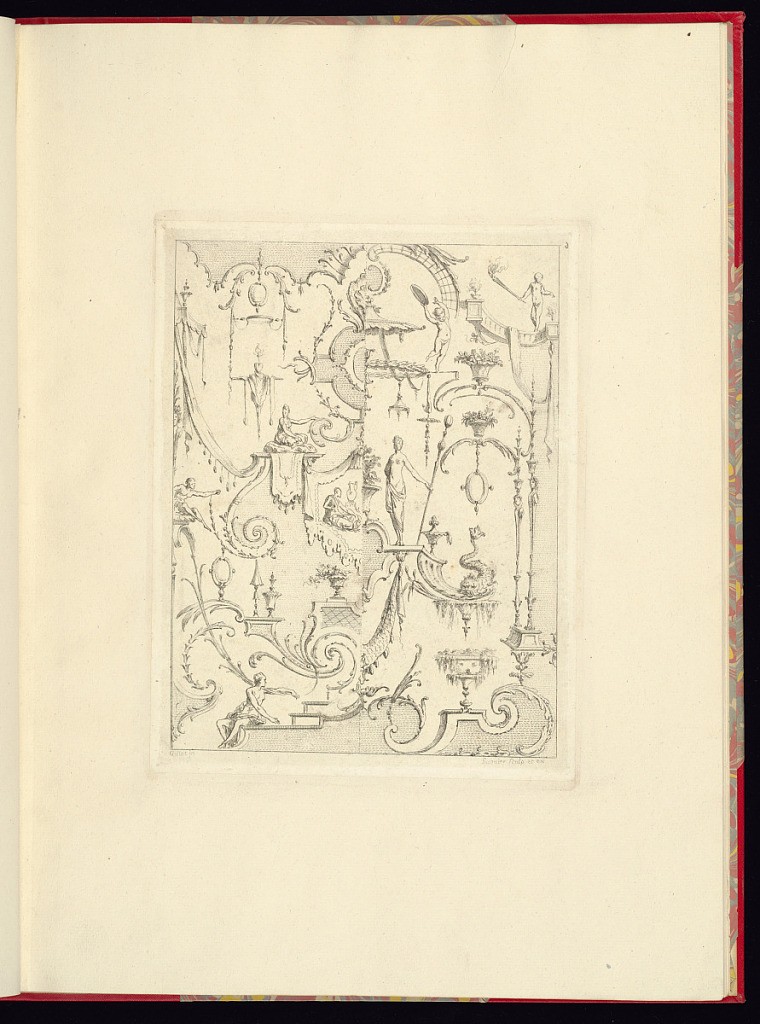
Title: Arabesque Ornament Designs
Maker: Claude Gillot, French, 1673–1722
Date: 1749–61
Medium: Etching on laid paper
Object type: Print
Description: Sixth plate from a series of bifurcated arabesque/ grotesque panel designs with a different design on the left and right side of the plate. The ornament features fleurons, foliage, rinceaux, scrolling leaves, cartouches, architectural details, shells, vases and baskets of flowers, incense burners, putti, female figures, dolphin, drapery, netting, rosettes, and diaper and trellis patterns. The plate is numbered and signed.